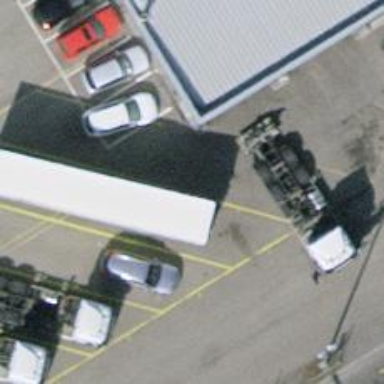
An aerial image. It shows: Charging station for trucks.